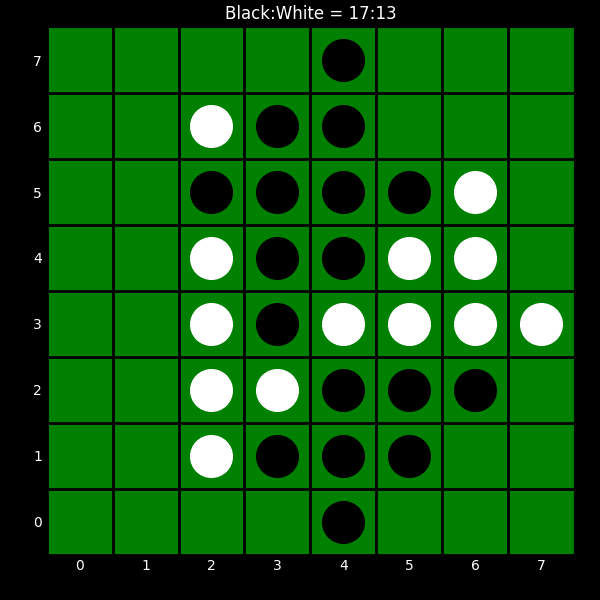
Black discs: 17
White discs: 13